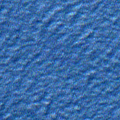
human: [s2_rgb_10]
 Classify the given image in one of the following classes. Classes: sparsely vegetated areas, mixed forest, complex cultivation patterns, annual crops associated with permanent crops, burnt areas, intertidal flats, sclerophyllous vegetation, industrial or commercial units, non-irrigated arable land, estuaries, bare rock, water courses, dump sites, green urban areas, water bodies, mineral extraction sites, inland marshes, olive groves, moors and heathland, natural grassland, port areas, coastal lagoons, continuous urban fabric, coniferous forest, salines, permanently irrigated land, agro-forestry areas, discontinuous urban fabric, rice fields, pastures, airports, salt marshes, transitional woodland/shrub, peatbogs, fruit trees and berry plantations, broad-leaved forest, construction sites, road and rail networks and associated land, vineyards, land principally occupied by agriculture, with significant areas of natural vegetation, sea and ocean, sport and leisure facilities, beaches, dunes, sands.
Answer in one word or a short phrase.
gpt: sea and ocean